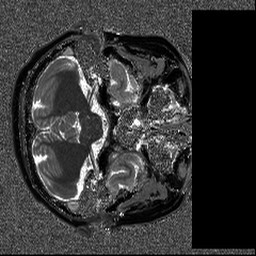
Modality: T1map
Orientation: axial
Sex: female